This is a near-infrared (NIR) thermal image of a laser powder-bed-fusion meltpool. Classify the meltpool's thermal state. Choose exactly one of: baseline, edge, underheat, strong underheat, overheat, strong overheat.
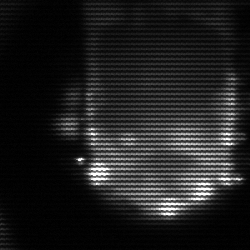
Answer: baseline